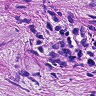
Metastatic tissue present: yes